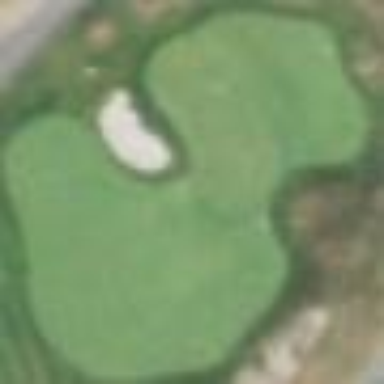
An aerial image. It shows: Lush grass fairway on golf course.